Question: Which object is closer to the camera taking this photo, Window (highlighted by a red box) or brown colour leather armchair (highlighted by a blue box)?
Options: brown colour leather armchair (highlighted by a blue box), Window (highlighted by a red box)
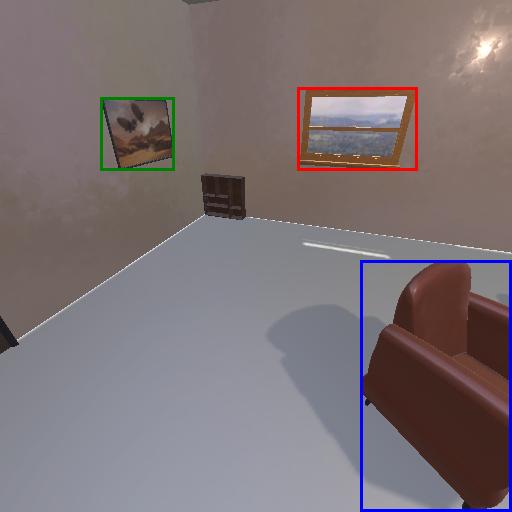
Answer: brown colour leather armchair (highlighted by a blue box)